Question: I can get the status bar to hide, but the application still respects the height of the bar (see image below). I also need to make sure there's not a 'flicker' of the status bar hiding on initial load since it pushes the nav menu button down and it jumps back up on hide.
Methods I've tried:
Added the following in my main controller. This one flickrs the layout on initial load.
'''
// hide the status bar
ionic.Platform.fullScreen();
'''
Set Key, Value pairs in info.plist
'''
<key>UIStatusBarHidden</key>
<true/>
<key>UIViewControllerBasedStatusBarAppearance</key>
<false/>
'''
which equates to:
'''
Status bar is initially hidden = YES
View controller-based status bar appearance = NO
'''
Tried using the the <URL> on load:
'''
.run(function($ionicPlatform) {
$ionicPlatform.ready(function() {
// Hide the status bar
if(window.StatusBar) {
StatusBar.hide();
}
});
})
'''
Tried setting the following in my MainViewController.m
'''
[[UIApplication sharedApplication] setStatusBarHidden:YES withAnimation:UIStatusBarAnimationFade];
'''
and add new method
'''
- (BOOL)prefersStatusBarHidden {
return YES;
}
'''
I've tried about 3 different cordova plugins off of github.
I'm also a web developer, so when providing answers that involve changing obj-c, please explain like I'm 5 :}
<URL>
Thanks!

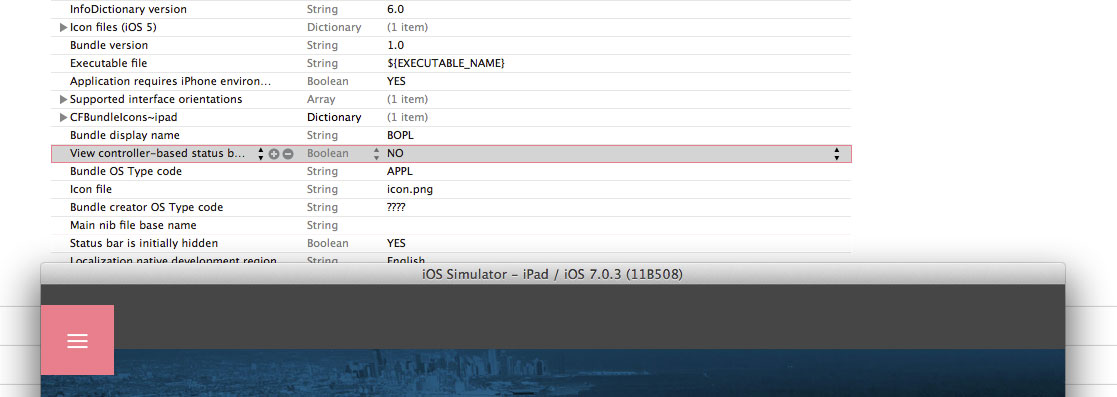
Answer: I left a comment for you on your post but here's the solution I came up with.
What you can do is install the splash screen pluign
'''
$ cordova plugin add org.apache.cordova.splashscreen
'''
Then do this in your .run function
'''
.run(function ($ionicPlatform, $timeout) {
$ionicPlatform.ready(function () {
// Hide the status bar
if (window.StatusBar) {
StatusBar.hide();
$timeout(function () {
window.navigator.splashscreen.hide();
}, 2500);
}
});
})
'''